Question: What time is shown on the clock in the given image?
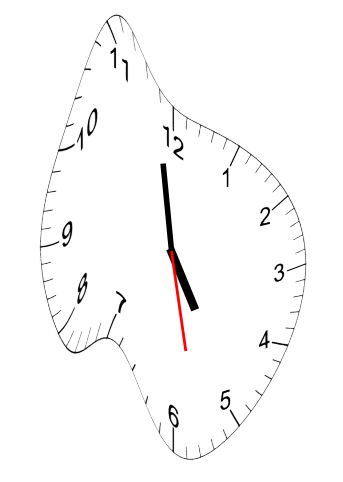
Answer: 04:58:28